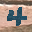
Label: 4